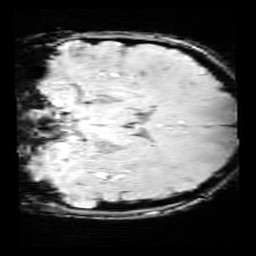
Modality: SWI
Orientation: coronal
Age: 11
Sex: female
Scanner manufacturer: siemens
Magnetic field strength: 3 T
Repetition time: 0.027 s
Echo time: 0.02 s